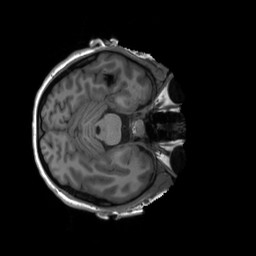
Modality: T1w
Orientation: axial
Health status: healthy
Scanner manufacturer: siemens
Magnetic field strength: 3 T
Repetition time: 2.3 s
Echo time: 0.00207 s